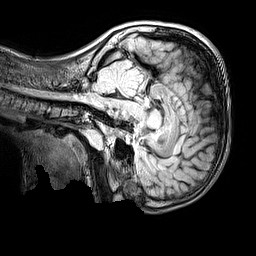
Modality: FLAIR
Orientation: sagittal
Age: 11
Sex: male
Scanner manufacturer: siemens
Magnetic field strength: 3 T
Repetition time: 5 s
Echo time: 0.388 s